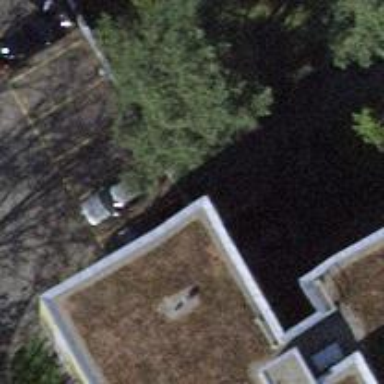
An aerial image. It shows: Parking entrance.